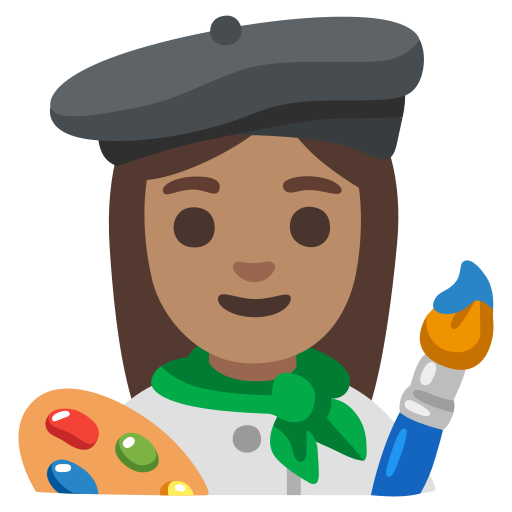
Emoji: 👩🏽‍🎨